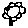
Label: flower